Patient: sex F, age 58
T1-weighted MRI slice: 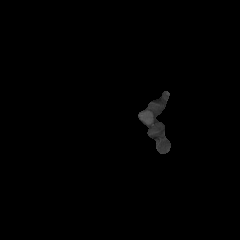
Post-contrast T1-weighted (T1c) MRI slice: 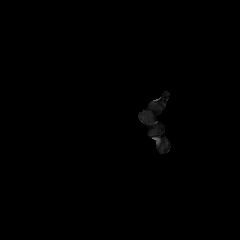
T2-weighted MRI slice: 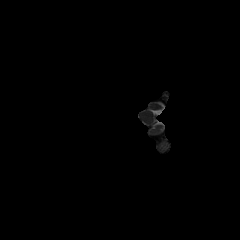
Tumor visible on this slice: no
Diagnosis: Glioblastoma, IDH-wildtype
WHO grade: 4